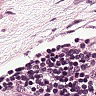
Metastatic tissue present: no